Aerial crown-view tile of a tropical tree (Barro Colorado Island, Panama), acquired 20250818:
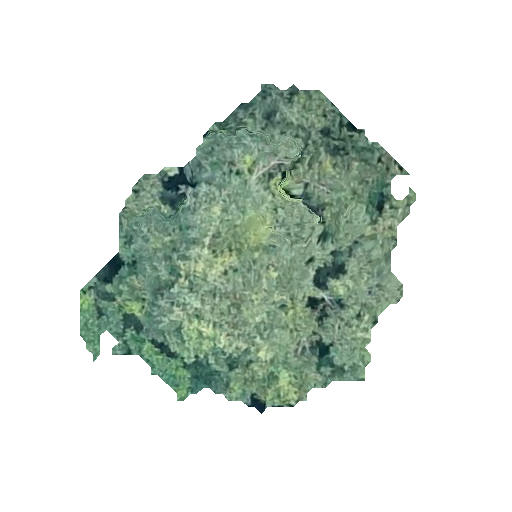
Species: Astronium graveolens
GBIF accepted scientific name: Astronium graveolens
Crown area: 103.086 m²